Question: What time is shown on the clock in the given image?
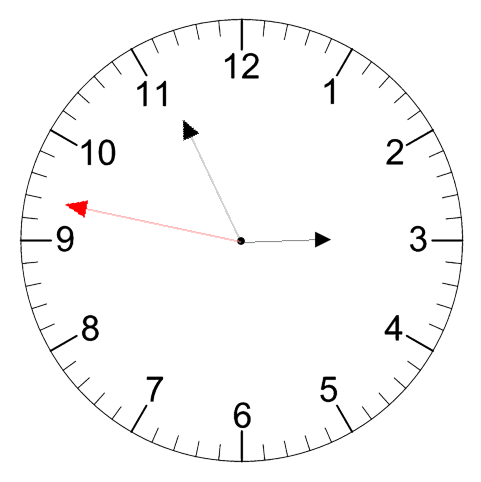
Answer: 02:55:47